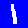
Digit: 1